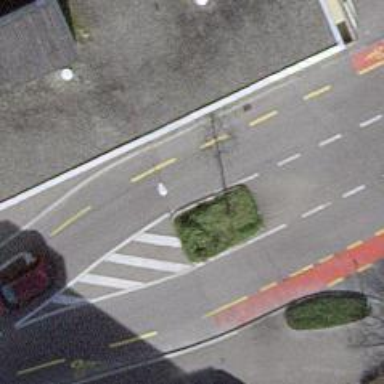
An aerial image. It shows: Traffic calming island.